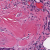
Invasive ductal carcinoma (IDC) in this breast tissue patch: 0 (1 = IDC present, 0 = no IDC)